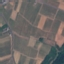
Land use / land cover class: PermanentCrop